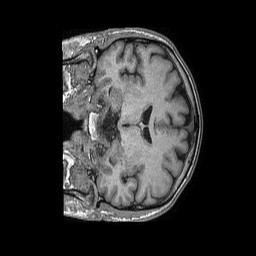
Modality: T1w
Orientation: coronal
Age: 59
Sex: male
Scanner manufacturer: philips
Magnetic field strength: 1.5 T
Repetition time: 0.007543 s
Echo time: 0.003429 s